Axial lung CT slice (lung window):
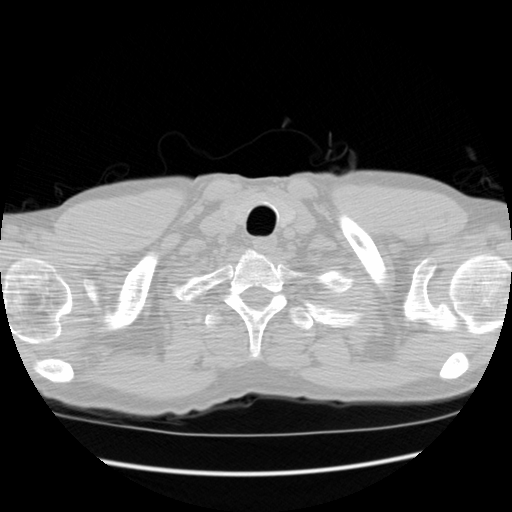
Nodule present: no